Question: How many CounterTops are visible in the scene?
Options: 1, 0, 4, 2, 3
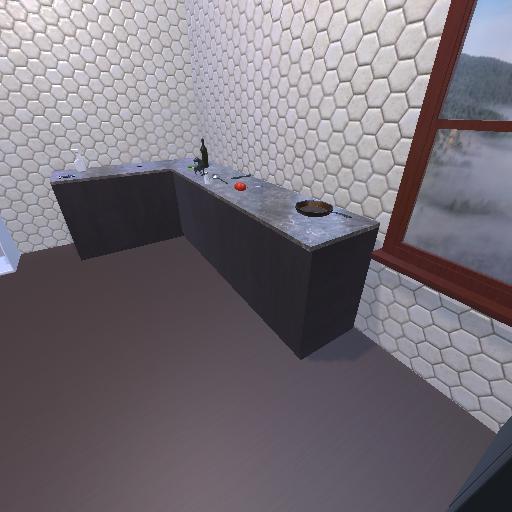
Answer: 1